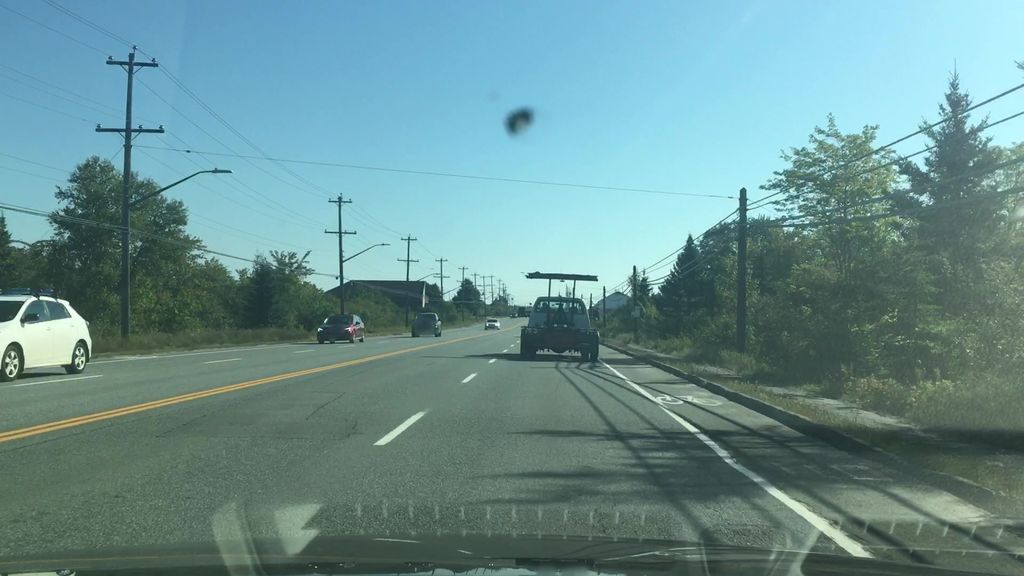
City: halifax